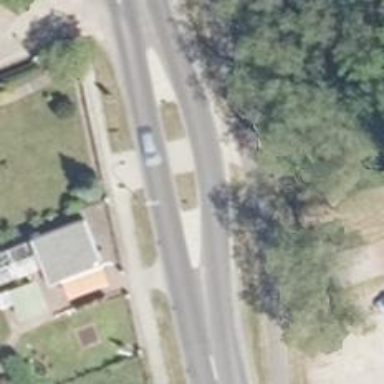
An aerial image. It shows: Traffic calming island.